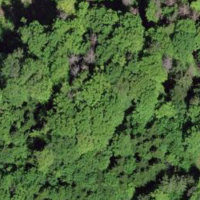
EUNIS habitat code: 41
Species observed at this site:
Discus rotundatus
Meta menardi